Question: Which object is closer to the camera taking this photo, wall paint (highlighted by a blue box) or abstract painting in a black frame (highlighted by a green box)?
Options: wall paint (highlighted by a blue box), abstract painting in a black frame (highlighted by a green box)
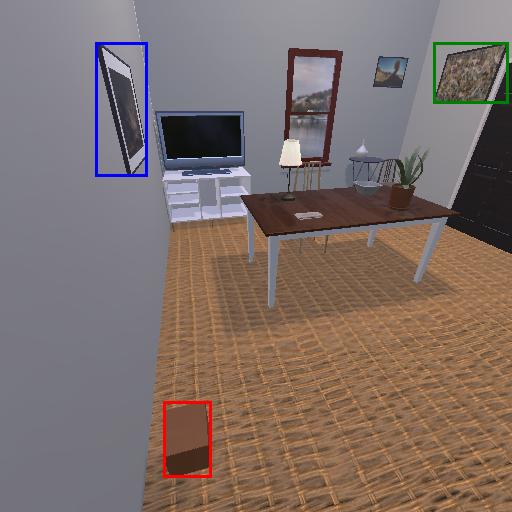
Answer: wall paint (highlighted by a blue box)